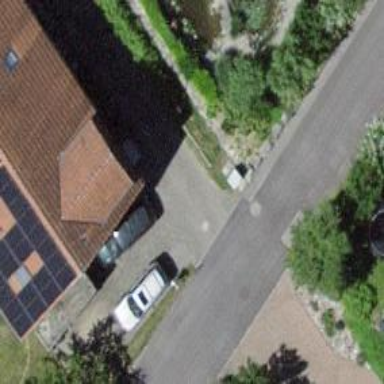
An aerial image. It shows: Gabled roof house.